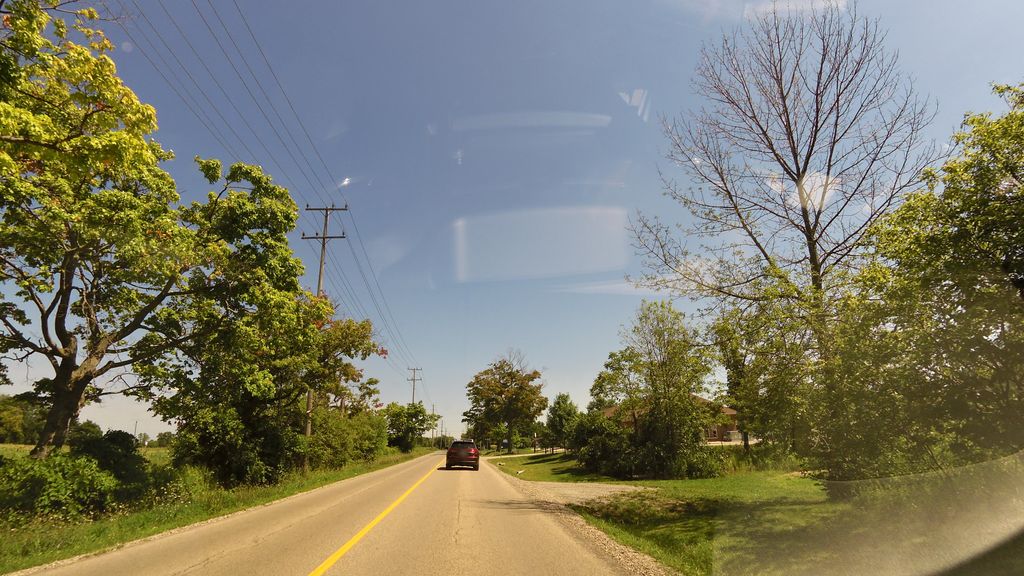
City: hamilton